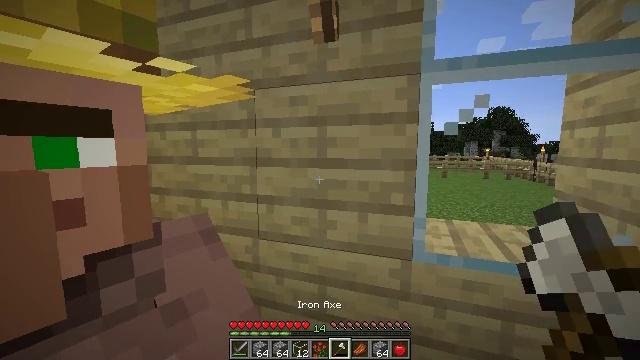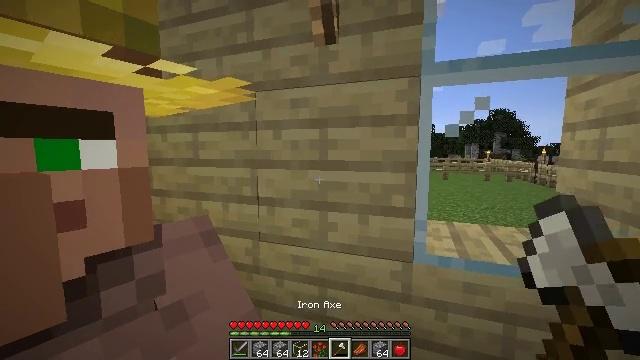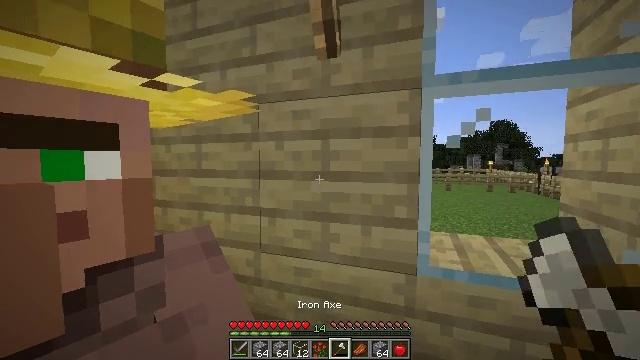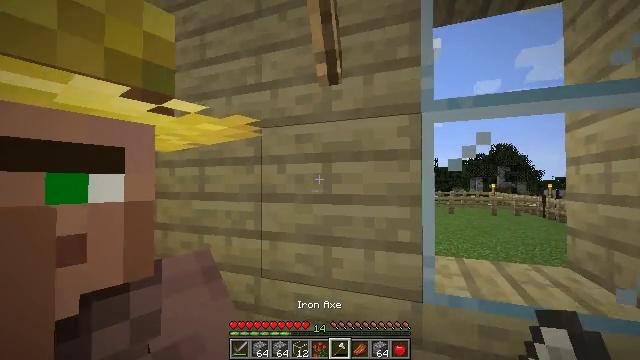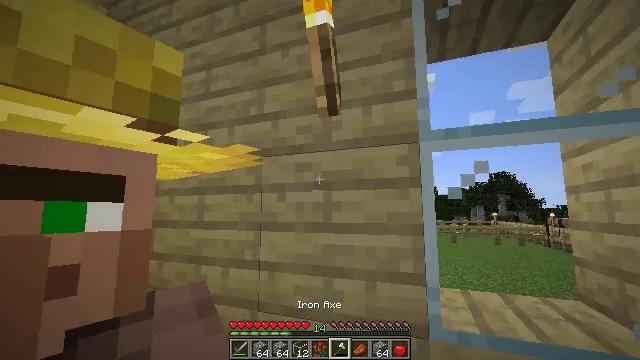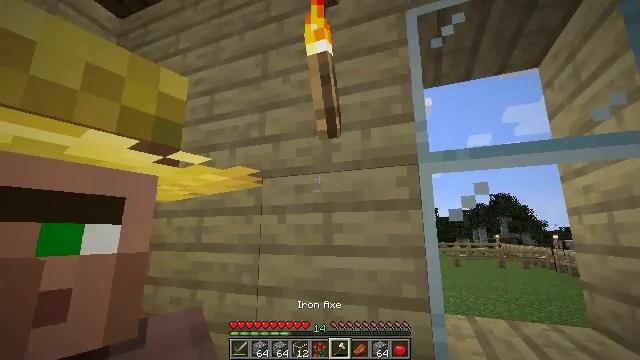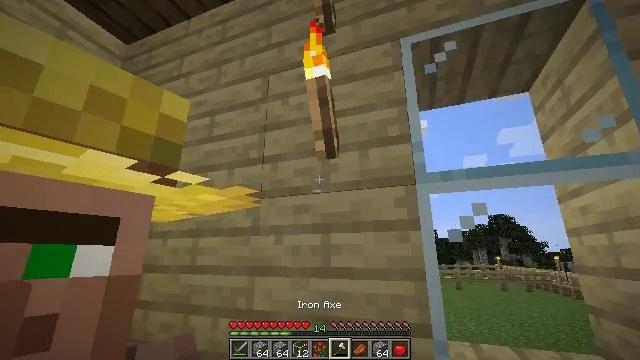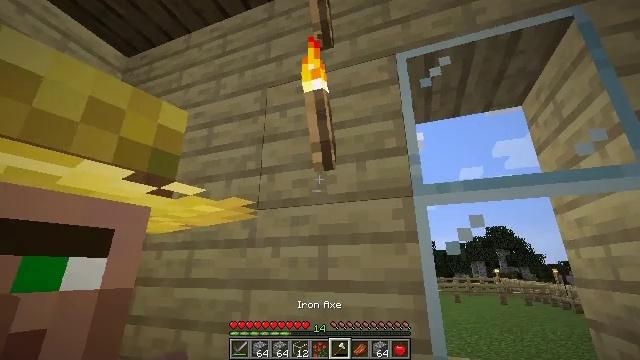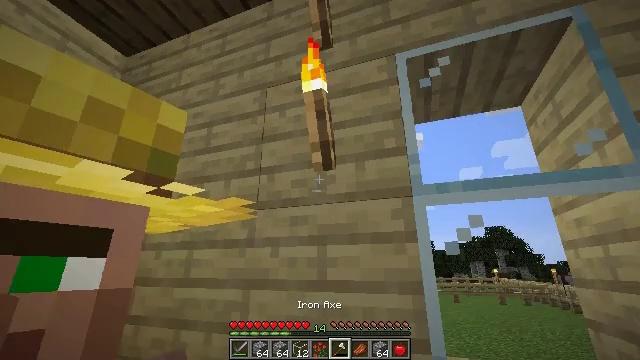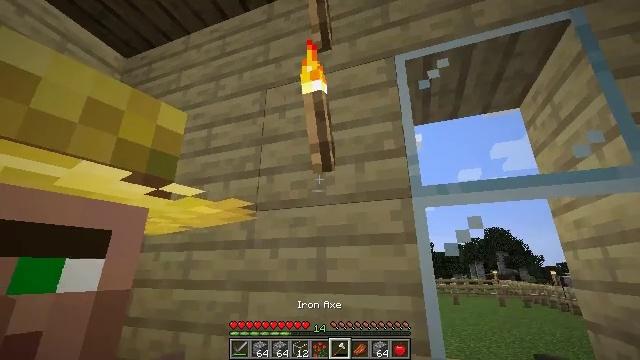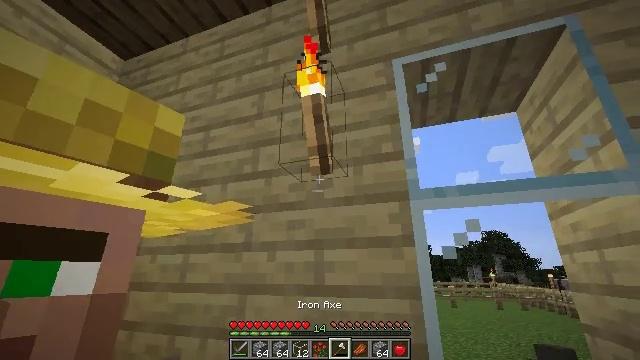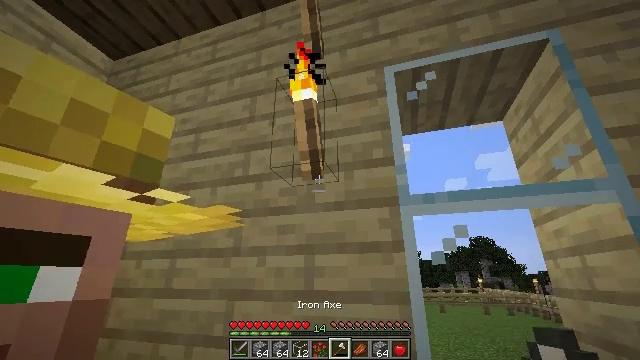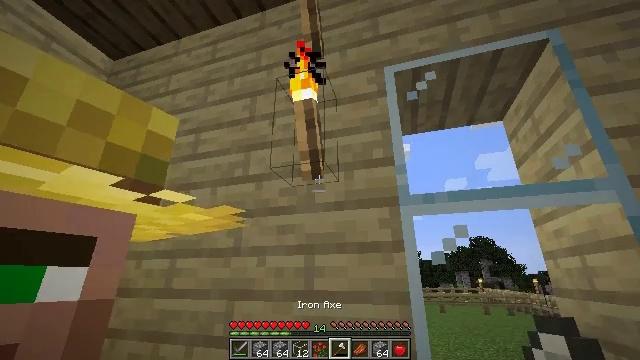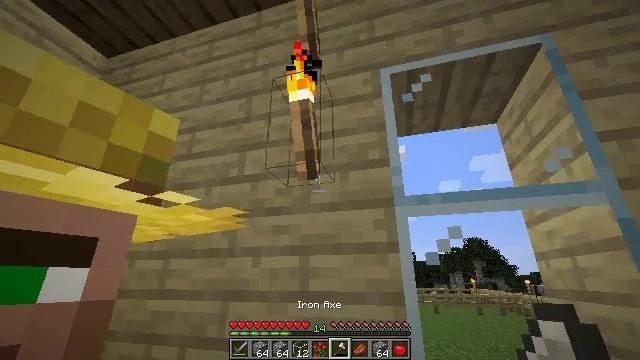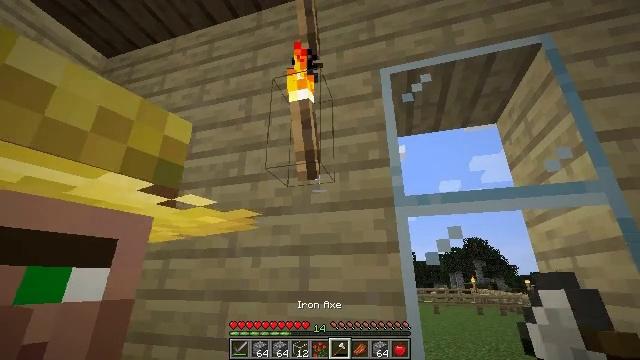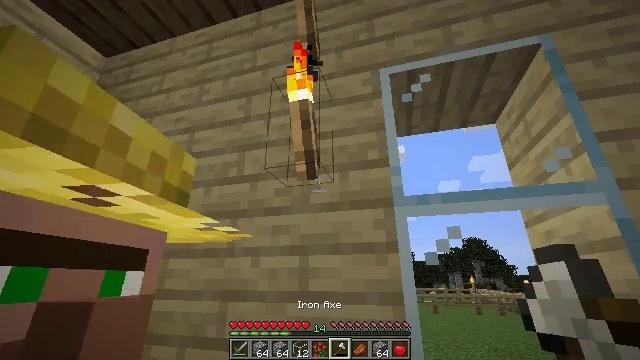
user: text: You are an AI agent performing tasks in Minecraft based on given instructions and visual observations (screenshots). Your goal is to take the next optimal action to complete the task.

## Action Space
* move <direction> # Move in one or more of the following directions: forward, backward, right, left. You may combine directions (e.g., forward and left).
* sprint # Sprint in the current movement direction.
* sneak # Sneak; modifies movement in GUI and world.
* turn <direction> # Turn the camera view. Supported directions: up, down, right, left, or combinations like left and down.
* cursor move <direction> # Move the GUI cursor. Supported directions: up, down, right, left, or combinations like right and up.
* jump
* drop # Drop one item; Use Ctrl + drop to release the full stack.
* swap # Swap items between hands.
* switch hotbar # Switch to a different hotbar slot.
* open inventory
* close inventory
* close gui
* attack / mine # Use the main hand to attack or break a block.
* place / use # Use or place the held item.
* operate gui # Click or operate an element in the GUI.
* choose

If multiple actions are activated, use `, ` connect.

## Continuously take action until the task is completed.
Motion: motion action
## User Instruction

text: Destroy the wall torch to gather it.
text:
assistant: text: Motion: no_op
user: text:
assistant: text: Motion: turn up
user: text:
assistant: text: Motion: turn up
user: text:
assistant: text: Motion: turn up
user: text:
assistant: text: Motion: turn up
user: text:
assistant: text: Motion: turn up
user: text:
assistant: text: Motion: turn up
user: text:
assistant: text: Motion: no_op
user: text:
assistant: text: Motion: no_op
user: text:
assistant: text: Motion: no_op
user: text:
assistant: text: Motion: turn right and up
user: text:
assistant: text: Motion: no_op
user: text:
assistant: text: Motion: turn right
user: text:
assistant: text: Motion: no_op
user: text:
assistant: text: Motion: no_op
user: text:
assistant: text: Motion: use / place
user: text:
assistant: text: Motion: use / place
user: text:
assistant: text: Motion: use / place
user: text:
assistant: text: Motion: use / place
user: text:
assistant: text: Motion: use / place
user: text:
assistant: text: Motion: use / place
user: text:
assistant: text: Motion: use / place
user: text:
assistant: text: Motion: use / place
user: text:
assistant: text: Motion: use / place
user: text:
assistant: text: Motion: use / place
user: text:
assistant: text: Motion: use / place
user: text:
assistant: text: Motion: use / place
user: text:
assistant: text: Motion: use / place
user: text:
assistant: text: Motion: no_op
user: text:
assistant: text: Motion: no_op